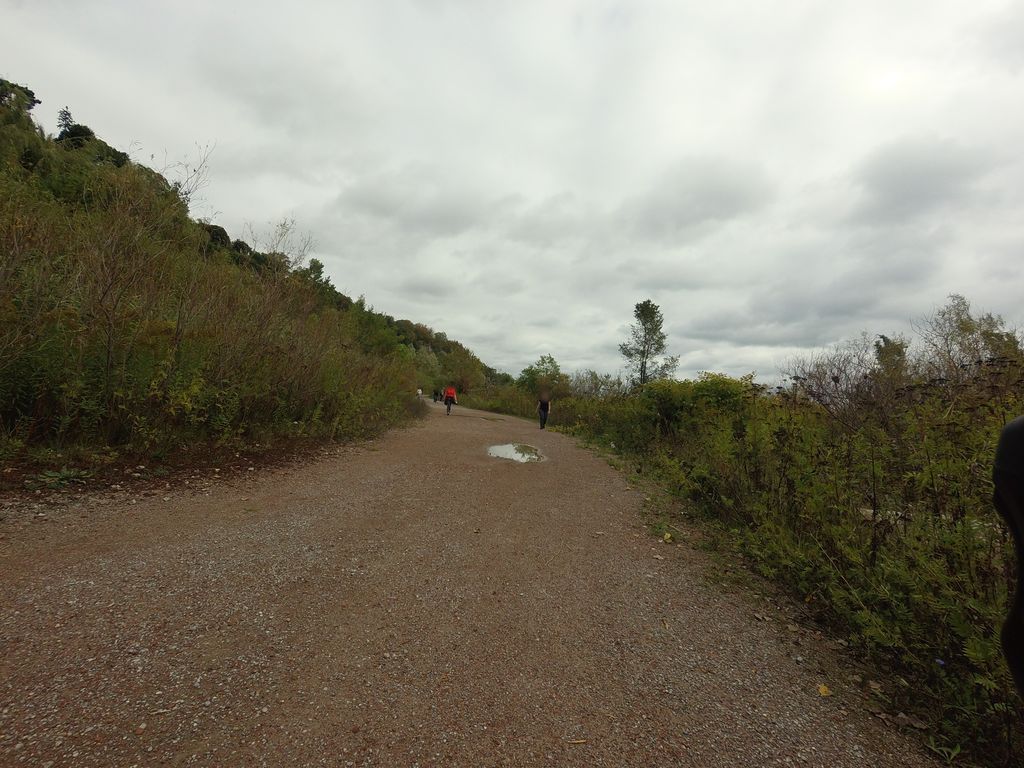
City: toronto